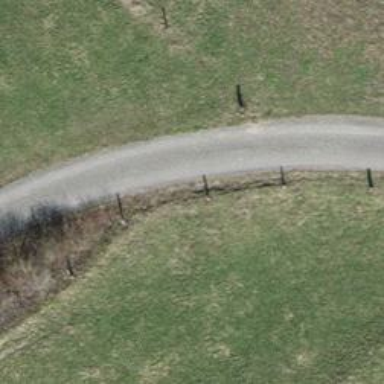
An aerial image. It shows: Paved track with grade1 tracktype.